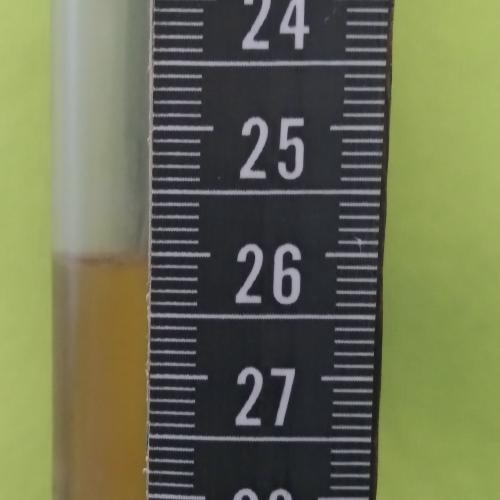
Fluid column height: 26.0 cm